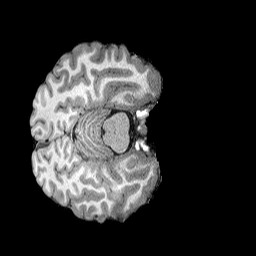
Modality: T1w
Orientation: axial
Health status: ill